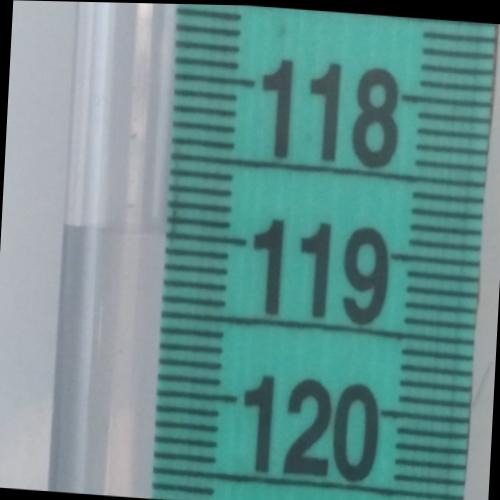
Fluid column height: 119.0 cm